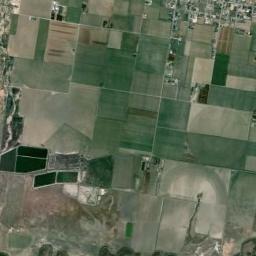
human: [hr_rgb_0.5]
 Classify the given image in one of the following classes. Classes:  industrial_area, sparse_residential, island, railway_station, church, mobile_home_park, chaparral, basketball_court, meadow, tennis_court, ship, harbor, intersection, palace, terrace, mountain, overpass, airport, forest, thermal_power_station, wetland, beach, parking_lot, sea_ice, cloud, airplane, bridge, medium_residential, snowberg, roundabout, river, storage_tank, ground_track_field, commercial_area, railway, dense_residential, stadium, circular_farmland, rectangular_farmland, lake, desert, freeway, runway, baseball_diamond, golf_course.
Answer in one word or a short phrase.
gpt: rectangular_farmland